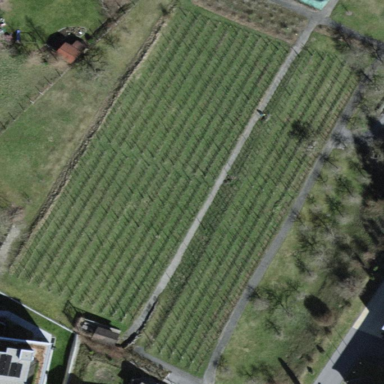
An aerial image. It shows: Beautiful vineyard in the countryside.